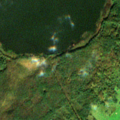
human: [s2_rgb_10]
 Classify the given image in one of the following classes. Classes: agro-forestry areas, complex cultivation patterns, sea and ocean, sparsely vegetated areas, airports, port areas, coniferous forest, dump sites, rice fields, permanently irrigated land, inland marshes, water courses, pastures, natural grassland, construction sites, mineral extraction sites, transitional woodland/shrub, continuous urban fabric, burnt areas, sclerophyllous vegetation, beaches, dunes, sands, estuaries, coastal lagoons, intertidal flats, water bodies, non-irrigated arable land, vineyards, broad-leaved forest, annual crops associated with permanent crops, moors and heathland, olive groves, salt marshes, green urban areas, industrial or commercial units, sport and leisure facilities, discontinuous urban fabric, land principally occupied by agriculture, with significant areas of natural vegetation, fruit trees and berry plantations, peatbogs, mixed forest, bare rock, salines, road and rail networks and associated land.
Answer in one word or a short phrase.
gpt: complex cultivation patterns, broad-leaved forest, transitional woodland/shrub, water bodies